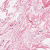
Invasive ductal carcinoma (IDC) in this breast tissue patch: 0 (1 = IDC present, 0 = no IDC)